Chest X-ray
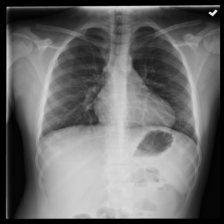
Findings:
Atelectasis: negative
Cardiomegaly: negative
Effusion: negative
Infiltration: negative
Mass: negative
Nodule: negative
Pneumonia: negative
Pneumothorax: negative
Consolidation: negative
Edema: negative
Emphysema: negative
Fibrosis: negative
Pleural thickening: negative
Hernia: negative